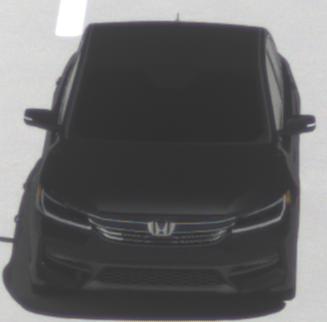
Make: Honda
Model: Accord Hybrid
Detailed model: 9. Generation
Model produced from: 2015
Model produced until: 2019
Doors: 4
Color: black
Road condition: dry road
Daytime: midday
Contrast: high contrast